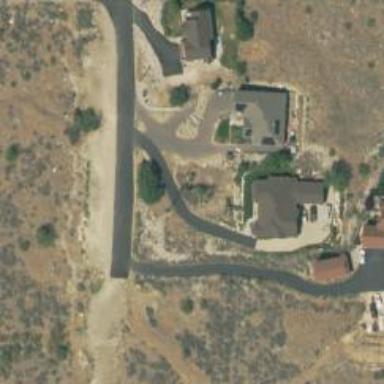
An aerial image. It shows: Driveway leading to service road.